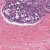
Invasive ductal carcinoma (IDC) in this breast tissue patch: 0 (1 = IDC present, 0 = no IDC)